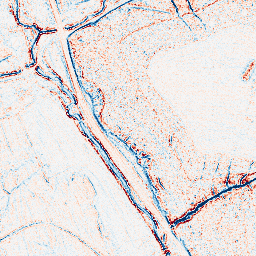
Category: edge_preserving
Decomposition family: bilateral
Decomposition parameters: d: 5
sigma_color: 100
sigma_space: 100
Upsampling method: sinc_hamming
Upsampling parameters: scale: 4
kernel_size: 8
Upsampling scale: 4